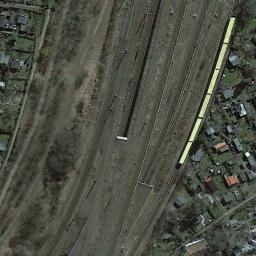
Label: railway